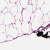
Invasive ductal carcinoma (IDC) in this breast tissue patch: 0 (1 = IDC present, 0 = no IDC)